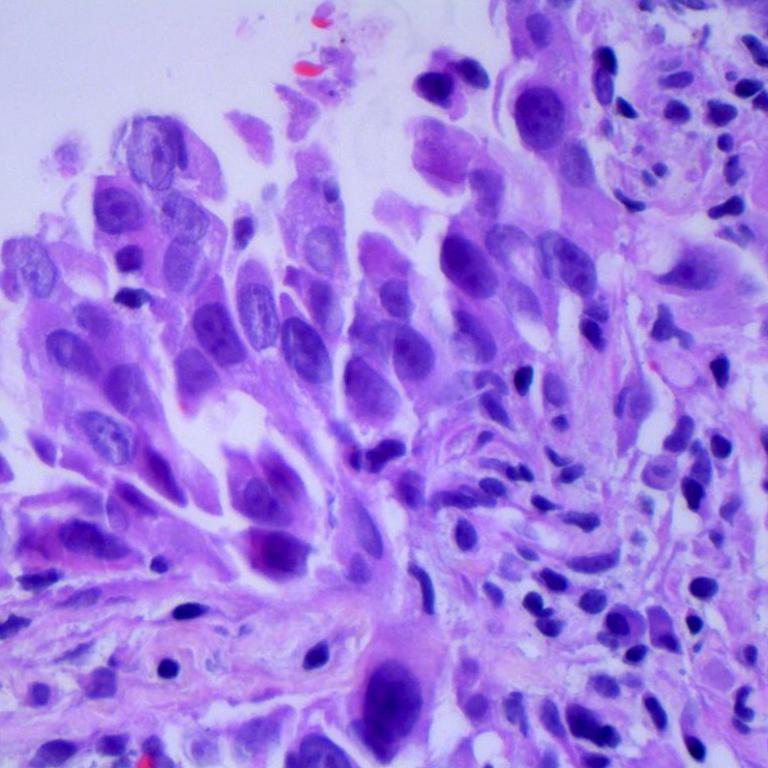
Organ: lung
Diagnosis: adenocarcinomas